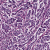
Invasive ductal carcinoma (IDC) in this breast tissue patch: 1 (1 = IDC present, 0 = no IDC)